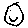
Label: smiley face